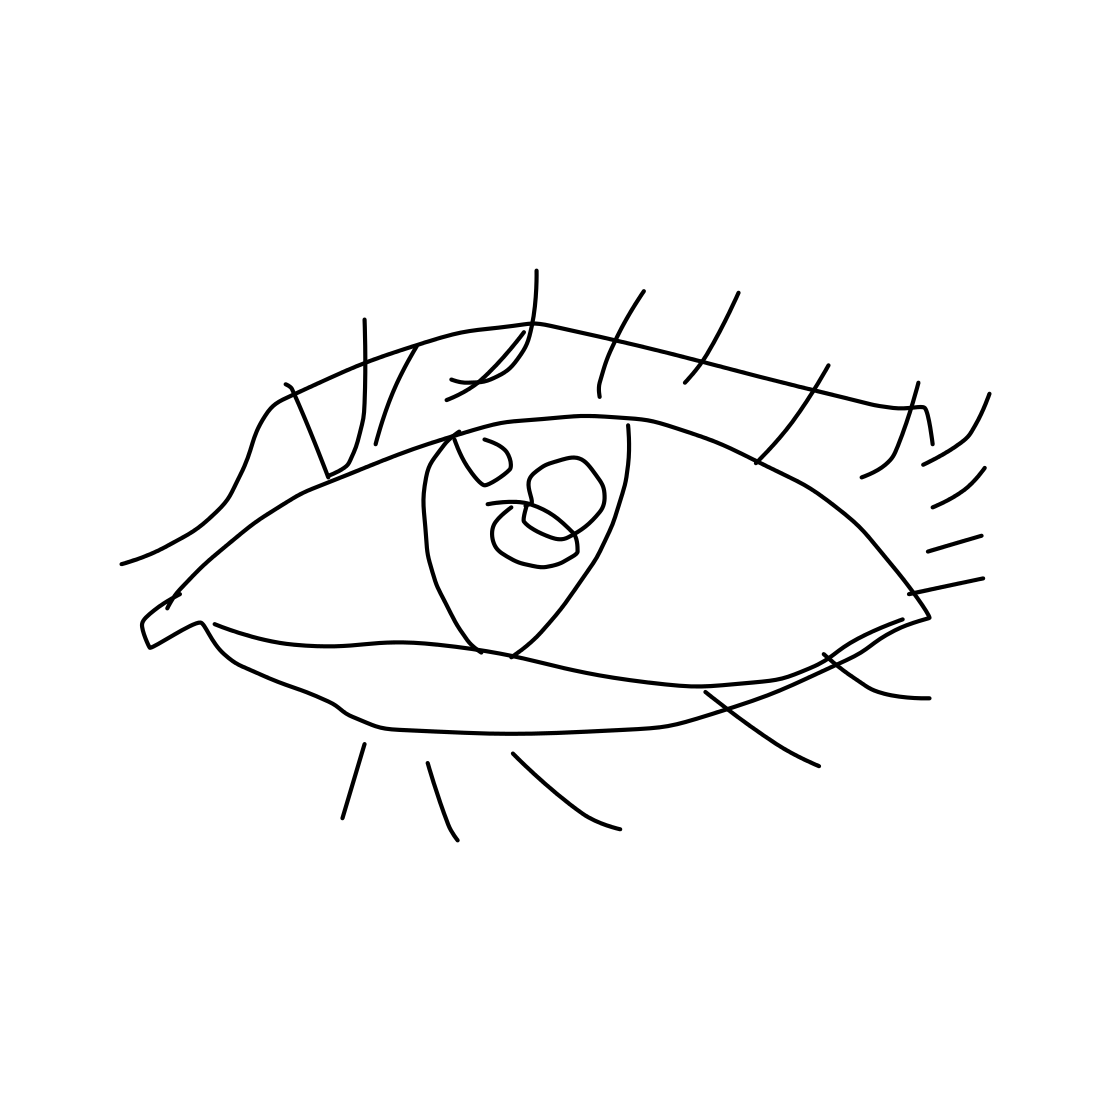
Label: eye